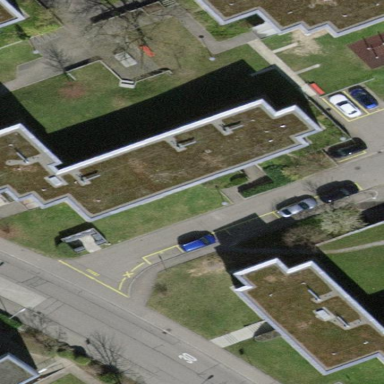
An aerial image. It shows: View of apartment building.